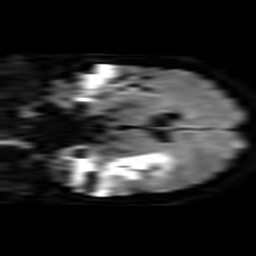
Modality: TRACE
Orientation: coronal
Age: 65
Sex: male
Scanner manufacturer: philips
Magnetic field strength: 3 T
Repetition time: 3.08 s
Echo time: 0.076 s